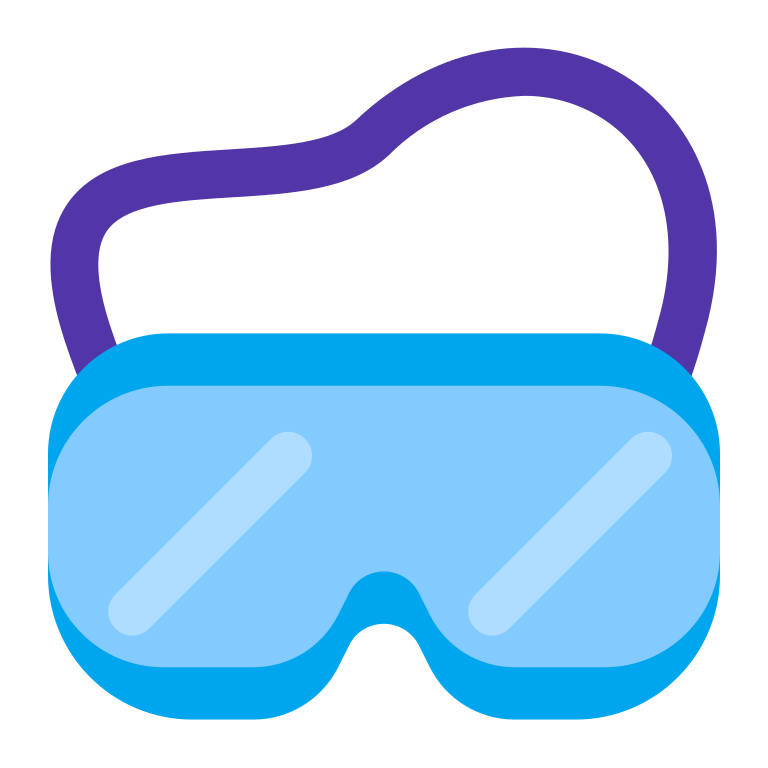
goggles flat